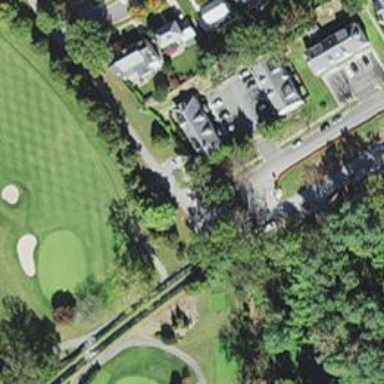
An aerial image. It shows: High-quality path for golf carts on grade 1 tracktype.